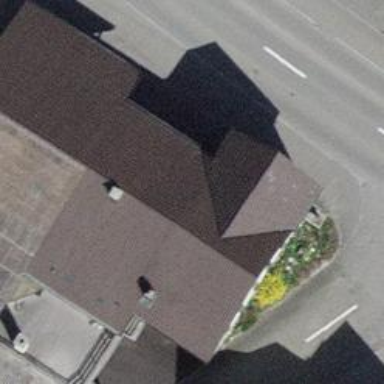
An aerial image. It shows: Restaurant.